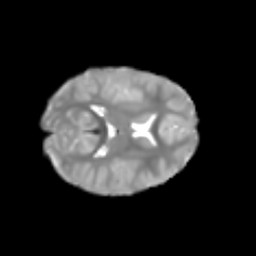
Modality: T2w
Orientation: axial
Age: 6
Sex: female
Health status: healthy